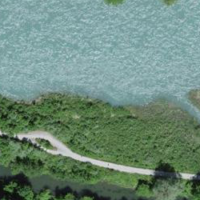
EUNIS habitat code: 15
Species observed at this site:
Euthrix potatoria
Clematis vitalba
Tussilago farfara
Lysimachia vulgaris
Vanessa atalanta